Question: I have this anonymous element in the 'toolbarbutton' xul element. It's a 'xul:image'. I want to give it a pseudo element (':before', ':after'). And on hover I want to give it 'cursor:pointer' style. I also want to 'addEventListener('click', ...)' it. However none of this works.
I even modified the XBL to inject my own stack element and then try this stuff on the stack element but it just doesn't work.
Inspecting the anonymous elements DOM Inspector add-on. (I'm trying to set point on this element and give it a pseudo element and give it onMouseDown functionality)

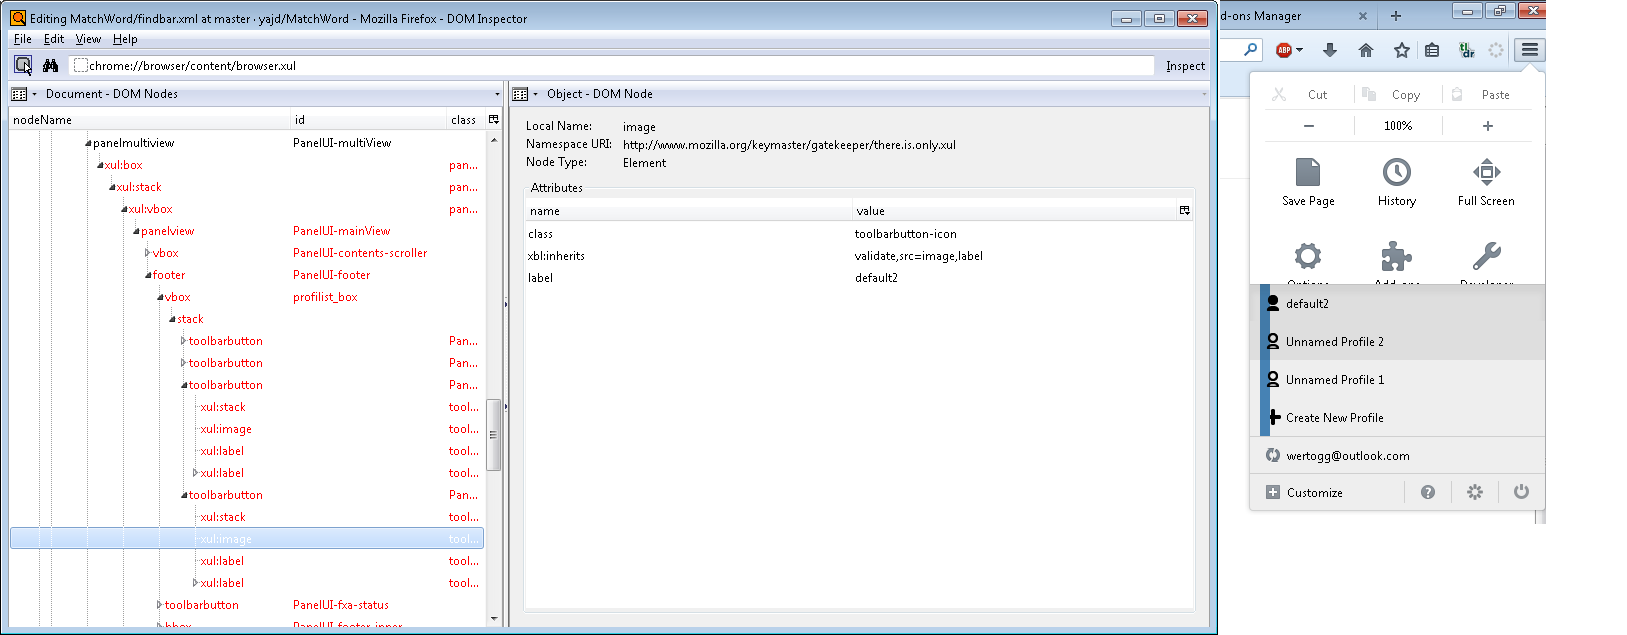
Answer: It doesn't seem like these nested, anonymous 'xul:image' nodes support ('::before') pseudo-elements at all. Or maybe it is because the 'toolbarbutton' binding is 'display="xul:button"'... Somewhere deep inside the layout engine the parent element outright refused to adopt the generated '::before' pseudo-element, my debugger says. Remember that 'XUL' != 'HTML'.
However, you can bind and/or rebind stuff to a new binding.
I used this CSS to re-bind and style the sync button (analog to your example from the question comments, but not meant to be a pixel-perfect reproduction):
'''
#PanelUI-fxa-status {
-moz-binding: url(toolbarbutton.xml#toolbarbutton);
}
#PanelUI-fxa-status .toolbarbutton-badge {
list-style-image: url(chrome://browser/skin/places/query.png);
transform: translate(8px,8px) scale(0.7);
border: 1px solid red;
}
'''
And the new binding, based on the default binding:
'''
<?xml version="1.0"?>
<!-- This Source Code Form is subject to the terms of the Mozilla Public
- License, v. 2.0. If a copy of the MPL was not distributed with this
- file, You can obtain one at http://mozilla.org/MPL/2.0/. -->
<bindings
xmlns="http://www.mozilla.org/xbl"
xmlns:xul="http://www.mozilla.org/keymaster/gatekeeper/there.is.only.xul"
xmlns:xbl="http://www.mozilla.org/xbl">
<binding id="toolbarbutton" display="xul:button" role="xul:toolbarbutton"
extends="chrome://global/content/bindings/button.xml#button-base">
<resources>
<stylesheet src="chrome://global/skin/toolbarbutton.css"/>
</resources>
<content>
<children includes="observes|template|menupopup|panel|tooltip"/>
<xul:stack>
<xul:image class="toolbarbutton-icon" xbl:inherits="validate,src=bage,label"/>
<xul:image class="toolbarbutton-badge" xbl:inherits="validate,src=image,label"/>
</xul:stack>
<xul:label class="toolbarbutton-text" crop="right" flex="1"
xbl:inherits="value=label,accesskey,crop,wrap"/>
<xul:label class="toolbarbutton-multiline-text" flex="1"
xbl:inherits="xbl:text=label,accesskey,wrap"/>
</content>
</binding>
</bindings>
'''
You could either set the badge with CSS, as I did, or using '<toolbarbutton ... badge="{url}"/>' (i.e. the 'src=badge' inheritance in the binding).
Regarding the 'addEventListener'/'cursor' stuff: It is not quite clear here what exactly you are asking for?
You can use all the usual methods with the toolbar button ('addEventListener', 'command='/'oncommand=', ...), but not with child elements of it.
You can use 'cursor:' styles with the 'toolbarbutton', but not with child elements of it.
Both are due to 'display="xul:button"' in the binding. If you don't want that, you'll need to modify the binding not to use a 'display=' and fix any stuff that breaks.